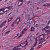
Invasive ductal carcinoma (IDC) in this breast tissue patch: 0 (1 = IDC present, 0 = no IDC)